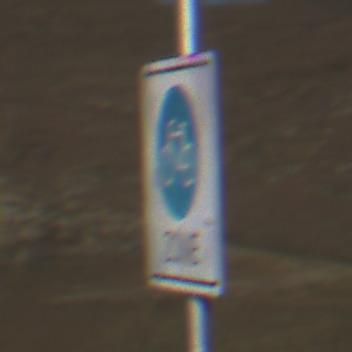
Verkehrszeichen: BeginnFahrradzone
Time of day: MorningAfternoon
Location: Outdoor (Nature)
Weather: PartlyCloudy
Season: NotSpecified
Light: Natural